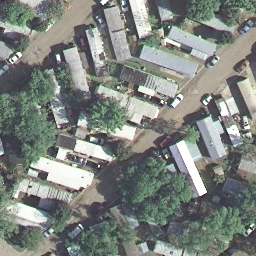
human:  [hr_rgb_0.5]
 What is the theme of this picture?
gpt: mobile home park

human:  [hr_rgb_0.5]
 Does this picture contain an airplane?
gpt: no

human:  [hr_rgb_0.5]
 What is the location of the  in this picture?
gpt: i cannot see it

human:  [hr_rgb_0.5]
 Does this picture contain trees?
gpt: yes